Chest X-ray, PA view. Patient: 65 years old, sex F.
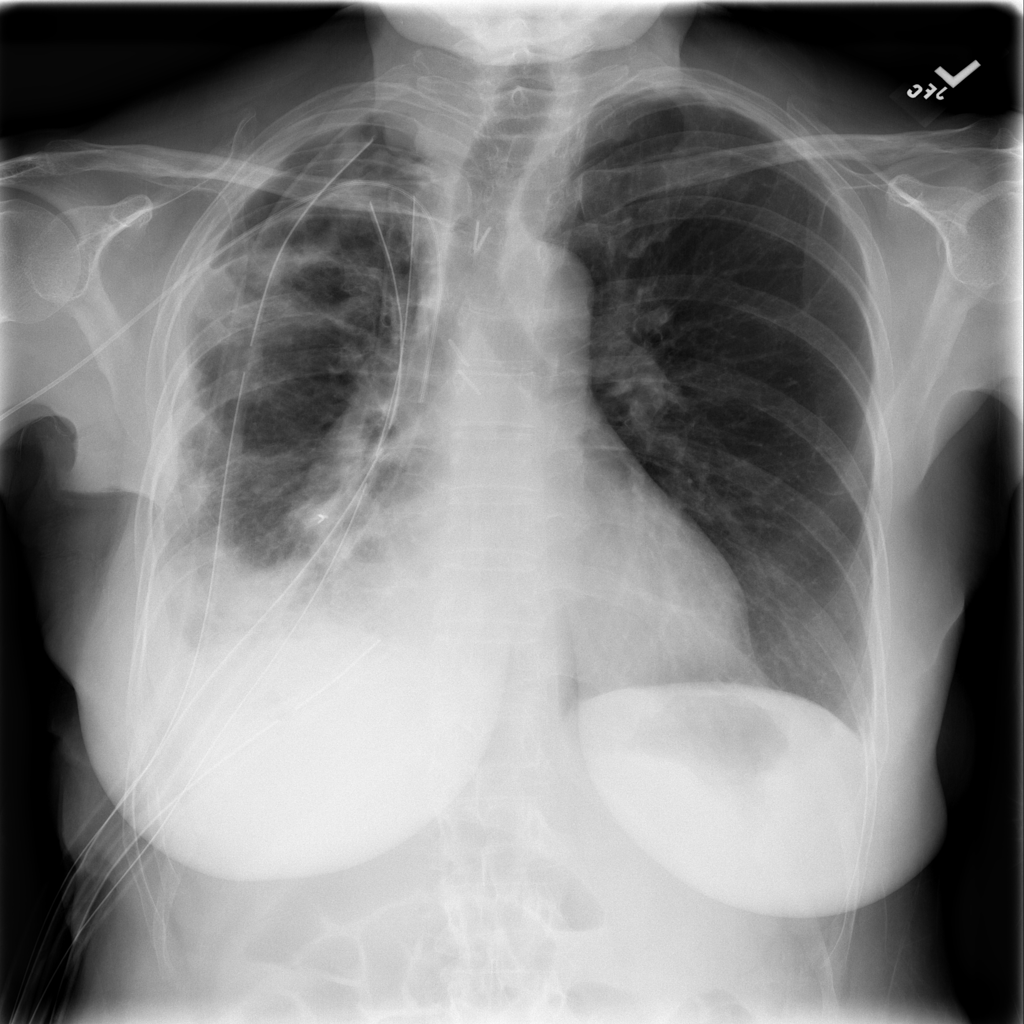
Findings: Effusion, Pneumothorax